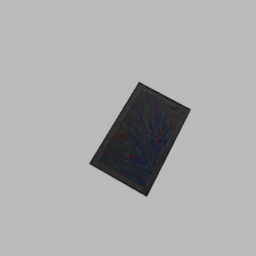
Label: decoration